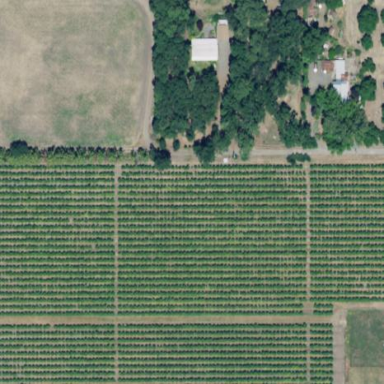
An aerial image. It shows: Orchard.